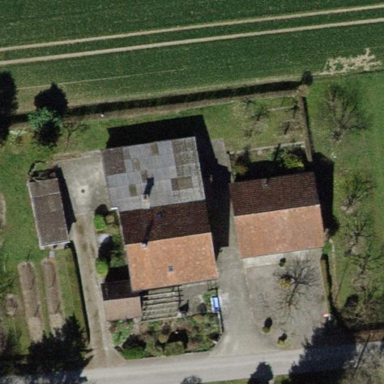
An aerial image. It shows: Farmyard area.